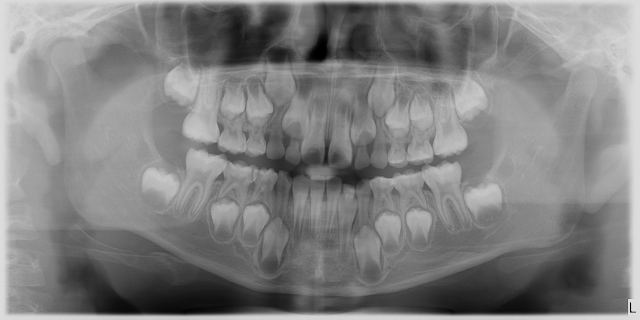
child